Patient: sex F, age 37
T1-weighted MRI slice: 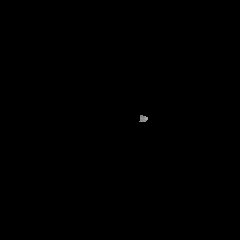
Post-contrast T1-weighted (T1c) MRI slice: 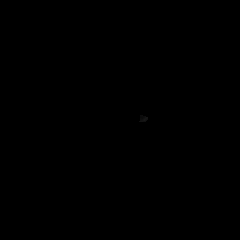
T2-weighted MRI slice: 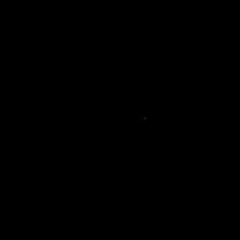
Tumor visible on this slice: no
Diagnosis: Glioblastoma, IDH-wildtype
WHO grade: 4